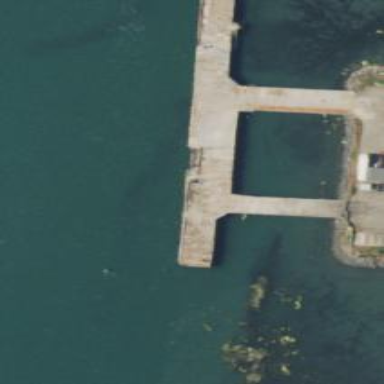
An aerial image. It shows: Man-made pier.